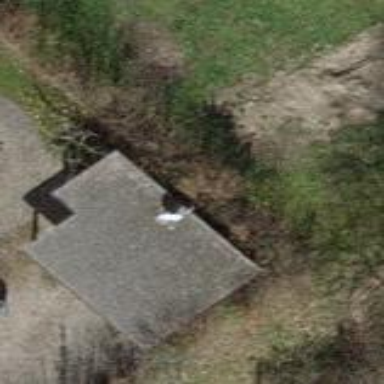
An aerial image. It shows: Shed building.